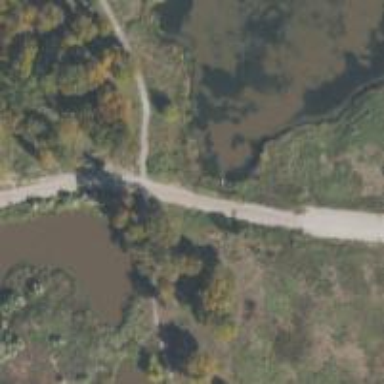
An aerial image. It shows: Service road used as golf cart path.